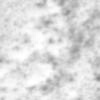
Label: no_change